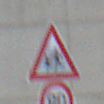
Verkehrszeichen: KinderRechts
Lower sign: Geschwindigkeit80
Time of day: MorningAfternoon
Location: Outdoor (Urban)
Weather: PartlyCloudy
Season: NotSpecified
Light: Natural